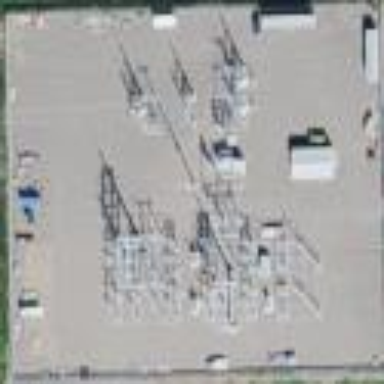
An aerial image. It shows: Outdoor power substation at the transmission level.